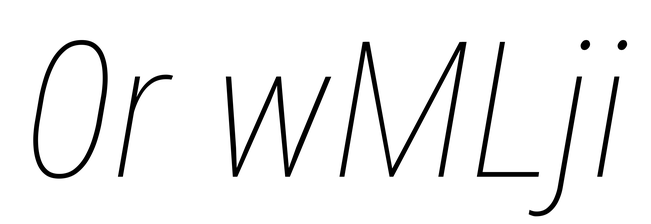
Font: Roboto-Italic_Condensed_Thin_Italic